Question: I have a UIToolbar with two UIBarButtonItems ("previous" and "next"), which I use as an inputAccessoryView for my UITextFields. These buttons cycle through the text fields.
I have seen in some places that the buttons are actually a single split button. How would I achieve this?
Here's an image:

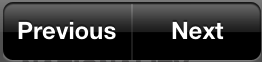
Answer: Look at the UISegmented Control button. If that's not it, then post an image of what button you want so we can better help you.